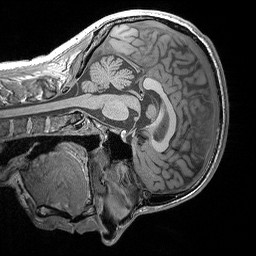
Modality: T1w
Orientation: sagittal
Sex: male
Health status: healthy
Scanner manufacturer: siemens
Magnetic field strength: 3 T
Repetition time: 2 s
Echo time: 0.00296 s